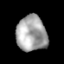
Tissue: lung
Cell type: Epithelial cells
Senescence score: 0.193
Nuclear area (px): 1058
Mean DAPI intensity: 164.9